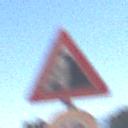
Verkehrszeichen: SteinschlagRechts
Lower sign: Geschwindigkeit60
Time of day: MorningAfternoon
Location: Outdoor (RoadRail)
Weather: Clear
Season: NotSpecified
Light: Natural